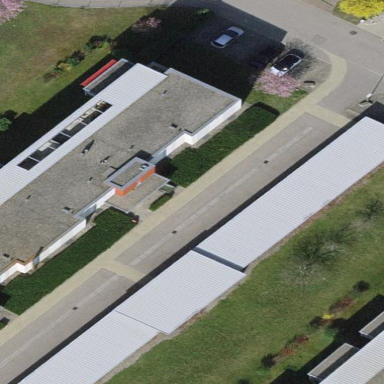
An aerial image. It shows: View of roof of building.